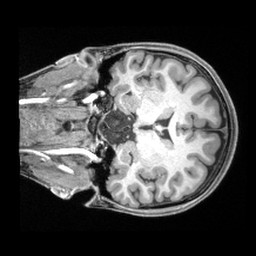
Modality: T1w
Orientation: coronal
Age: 20
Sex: female
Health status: healthy
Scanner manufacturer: siemens
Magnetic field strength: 3 T
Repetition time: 2.4 s
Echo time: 0.00194 s